Question: Setting the title of a uibutton to u25C0 causes it to have a blue background in iOS5 but not in iOS4.3.
Strangely enough setting the title to u25C2, 2 characters a head in line, appears as expected. Go fig. I will be attaching an image later.
As a side note is this blue button currently in use in any Apple apps?
Thanks.

Left : iOS 5
Right : iOS 3.2
This was done by setting the title to the unicode character stated earlier.
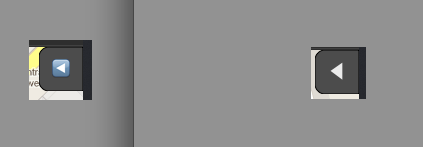
Answer: You need to set the font appropriately. The blue icon you're seeing is U+25C0 in the Apple Color Emoji font. I'm not sure what other fonts on iOS include the symbol you want, but if you find that font and set it explicitly then it should render the icon you want.